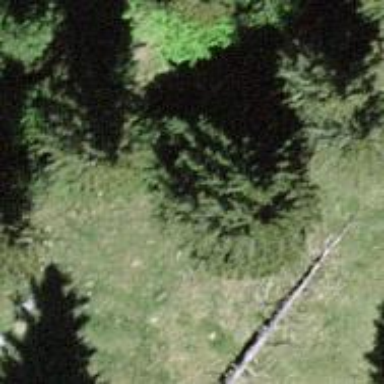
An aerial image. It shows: Needle-leaved tree in nature.